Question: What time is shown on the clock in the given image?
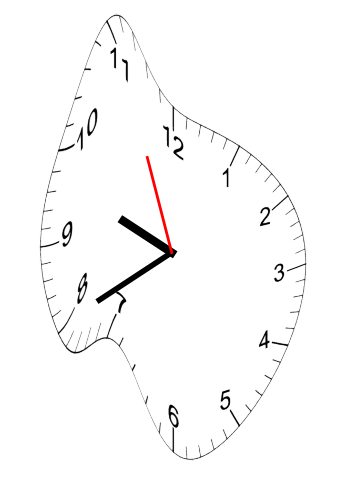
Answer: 09:39:56